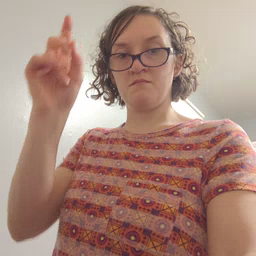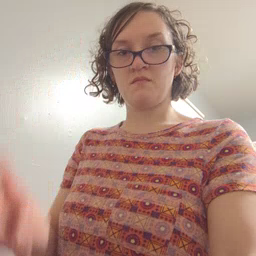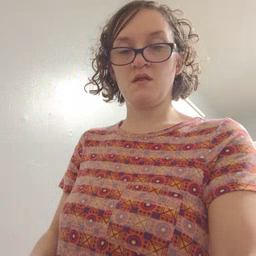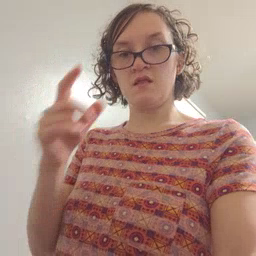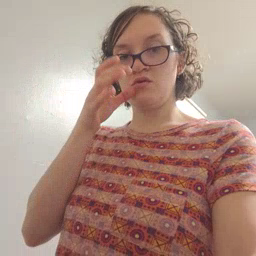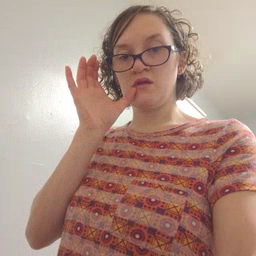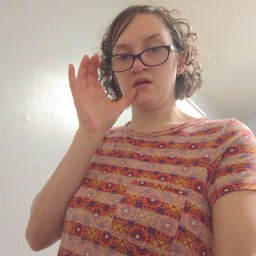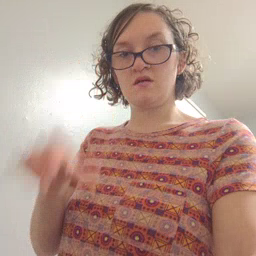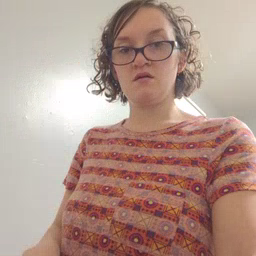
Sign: drink